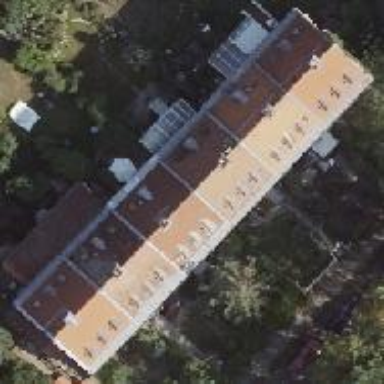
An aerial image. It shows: Terrace building with gabled roof.